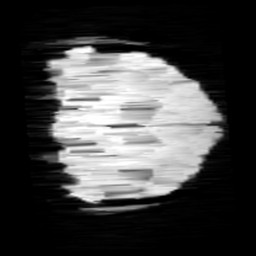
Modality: minIP
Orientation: coronal
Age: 13
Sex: male
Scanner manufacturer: siemens
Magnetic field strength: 3 T
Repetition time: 0.027 s
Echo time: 0.02 s